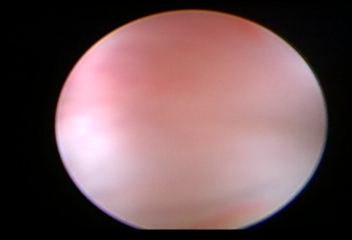
Modality: WLC
Class: Normal mucosa
Bladder cancer association: No